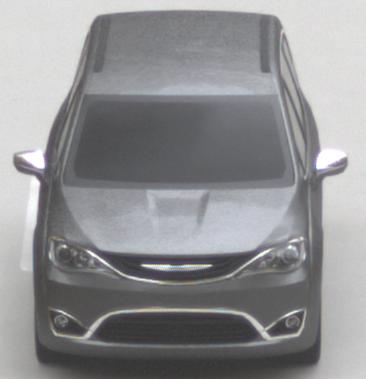
Make: Chrysler
Model: Pacifica
Detailed model: -
Model produced from: 2016
Model produced until: 2020
Doors: 5
Color: gray
Road condition: dry road
Daytime: morning or afternoon
Contrast: low contrast